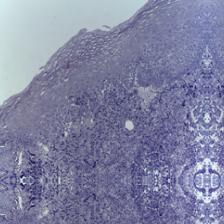
Diagnosis: OSCC